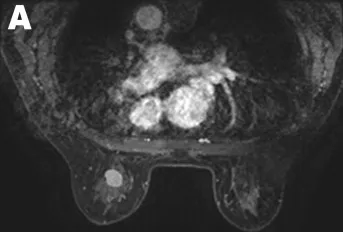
(A-C) Axial and sagittal contrast-enhanced MR image shows rapid and heterogeneous tumor enhancement.
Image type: radiology (mri)